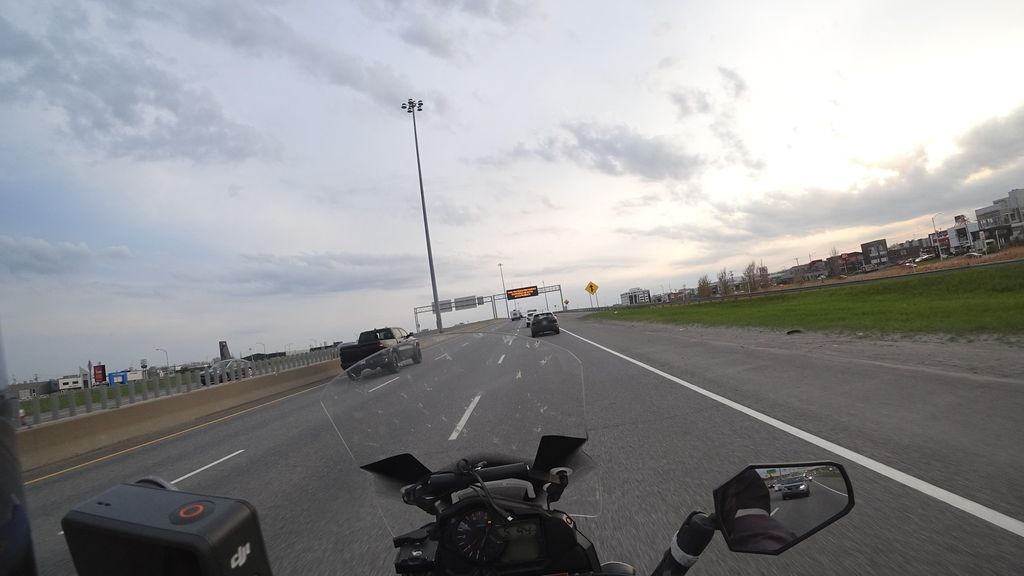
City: quebec_city